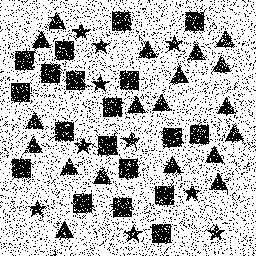
Squares: 19
Triangles: 19
Stars: 10
Total shapes: 48